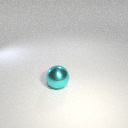
large cyan metal sphere